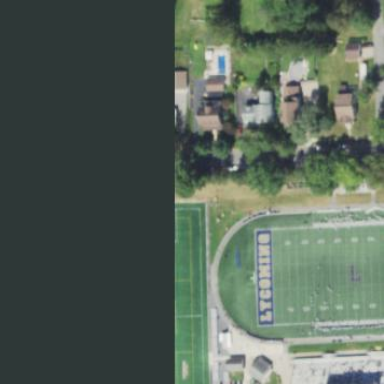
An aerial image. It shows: Pitch used for both soccer and lacrosse.